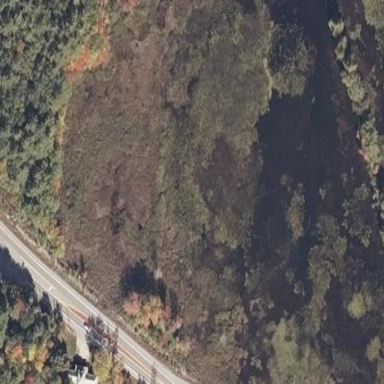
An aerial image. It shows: Wetland area.